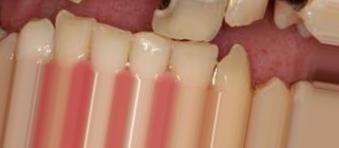
Condition: Caries